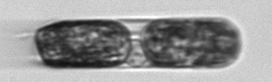
Label: Hemiaulus